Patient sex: M
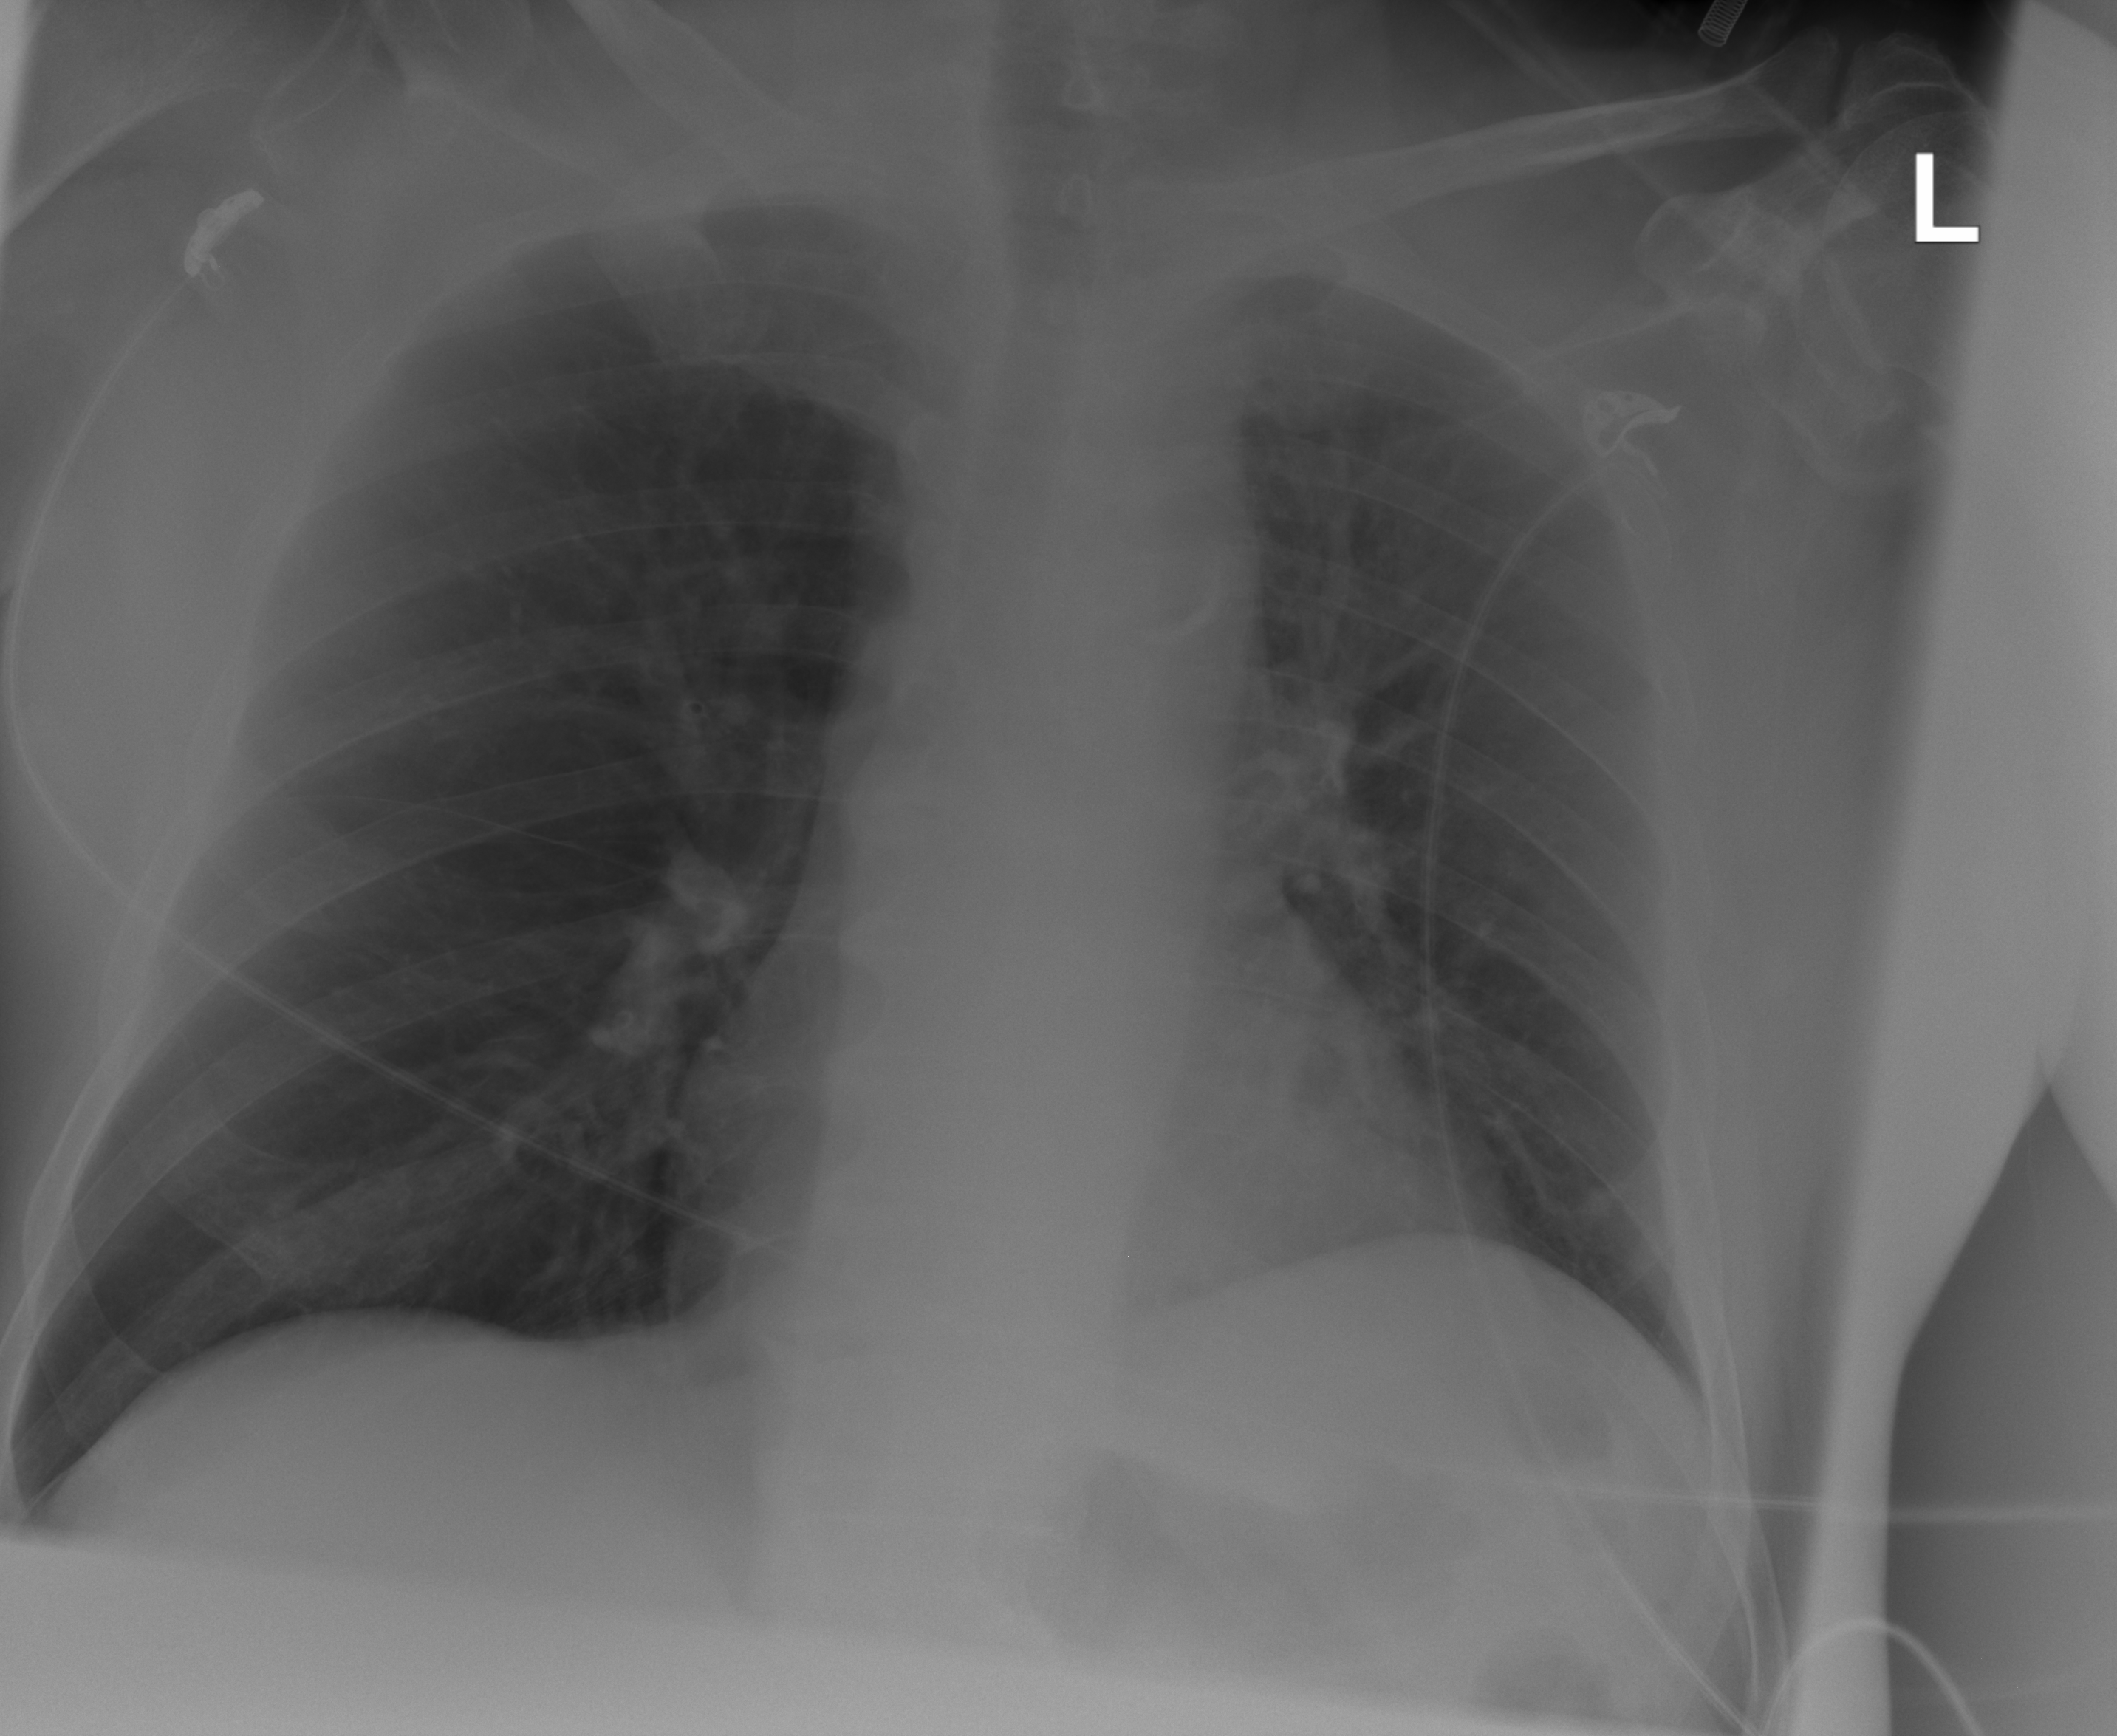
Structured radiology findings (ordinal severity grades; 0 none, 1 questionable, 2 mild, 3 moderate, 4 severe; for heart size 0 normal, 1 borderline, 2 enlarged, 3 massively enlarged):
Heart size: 0
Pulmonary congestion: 0
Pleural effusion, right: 0
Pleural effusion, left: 0
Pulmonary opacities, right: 0
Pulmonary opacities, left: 0
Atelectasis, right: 0
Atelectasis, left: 2